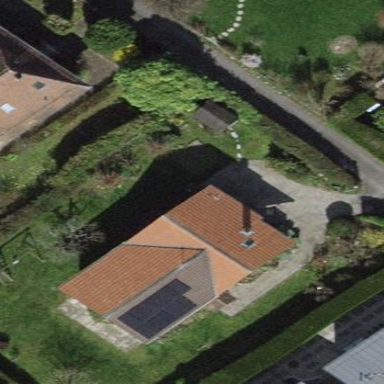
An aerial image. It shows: Garden enclosed by fence.